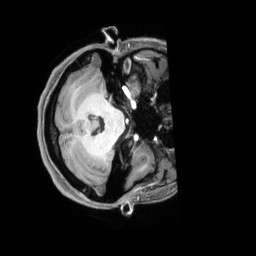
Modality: T1w
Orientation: axial
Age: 22
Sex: female
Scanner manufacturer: siemens
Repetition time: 2.3 s
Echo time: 0.00229 s